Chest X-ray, PA view. Patient: 60 years old, sex F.
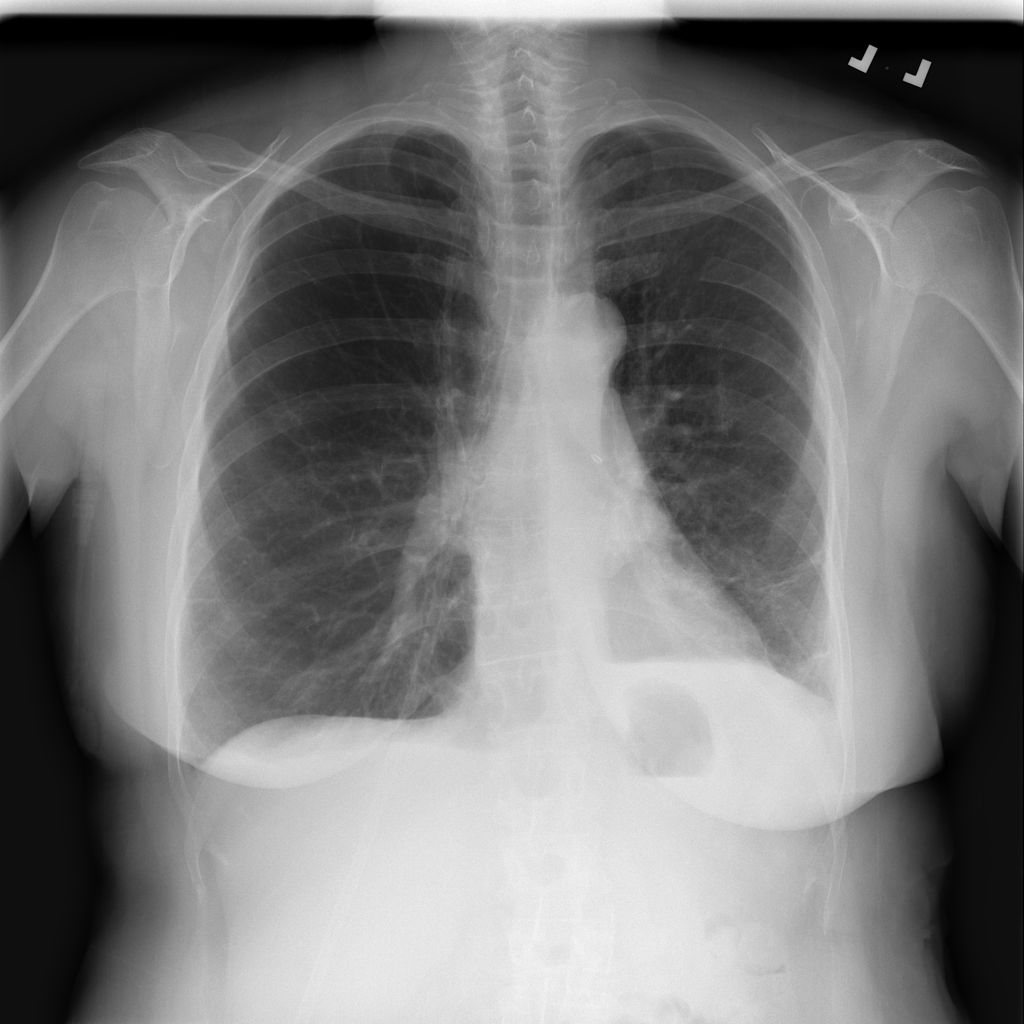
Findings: Atelectasis, Effusion, Pneumothorax